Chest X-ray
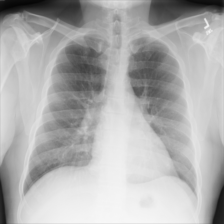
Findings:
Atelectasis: negative
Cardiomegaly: negative
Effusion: negative
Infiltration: positive
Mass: negative
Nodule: negative
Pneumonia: negative
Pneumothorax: negative
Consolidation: negative
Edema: negative
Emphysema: negative
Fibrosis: negative
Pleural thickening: negative
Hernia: negative